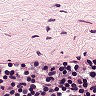
Metastatic tissue present: no